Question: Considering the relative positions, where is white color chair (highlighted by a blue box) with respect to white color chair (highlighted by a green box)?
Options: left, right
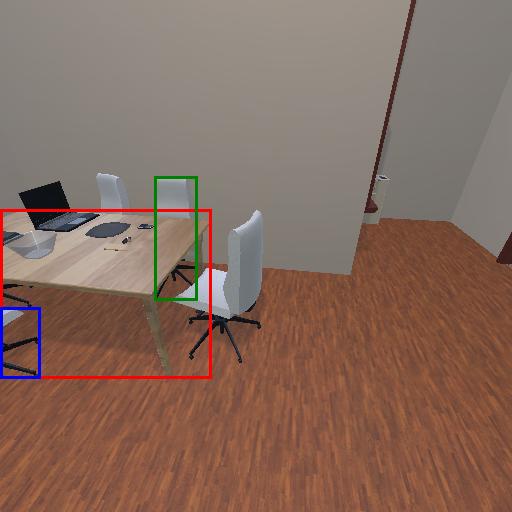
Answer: left